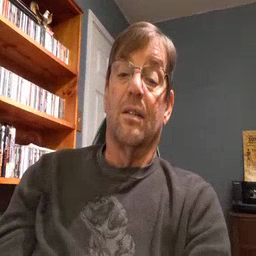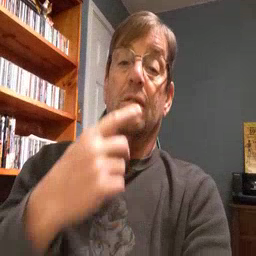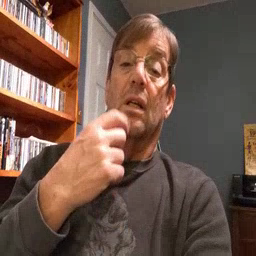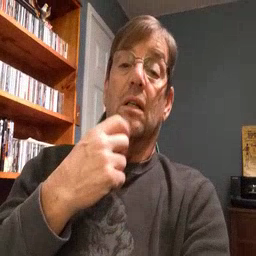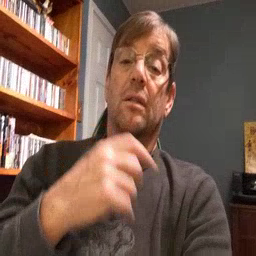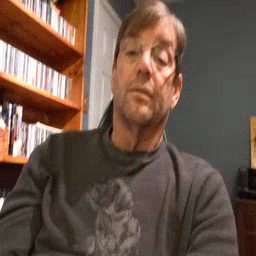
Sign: red